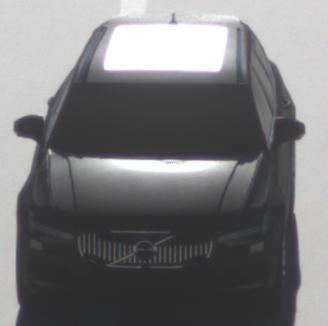
Make: Volvo
Model: V90
Detailed model: -
Model produced from: 2016
Model produced until: 2020
Doors: 5
Color: black
Road condition: dry road
Daytime: sunrise or sunset
Contrast: medium contrast